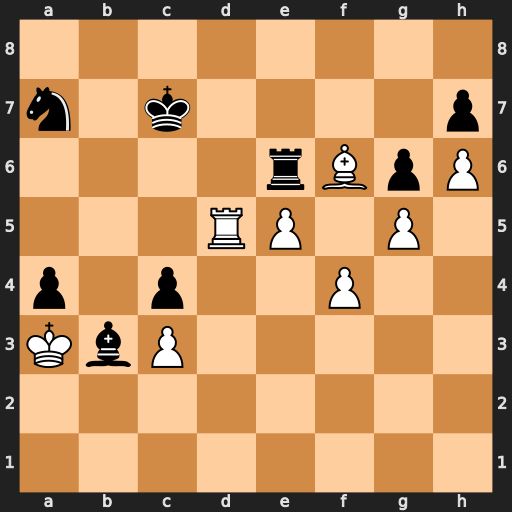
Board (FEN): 8/n1k4p/4rBpP/3RP1P1/p1p2P2/KbP5/8/8
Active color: w
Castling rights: -
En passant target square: -
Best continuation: f5 Kc6 Ra5 Nb5+ Kb4